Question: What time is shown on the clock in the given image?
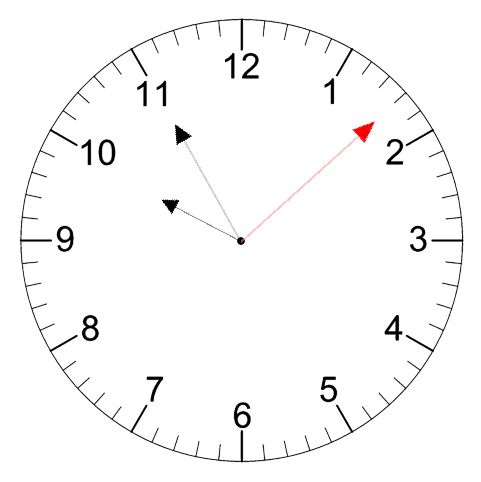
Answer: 09:55:08